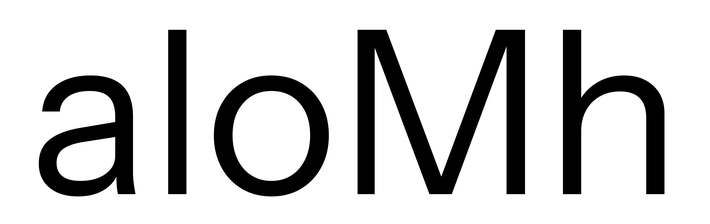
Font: InstrumentSans_Regular